Question: > I want to find the coordinate of a point (say P) which is away from a known distance (say d).
the case is: I want the point that lie on a line (3d) which is perpendicular to the another given
line segment (3d) and passing through the one end of that given line segment (say A).
So, I know 2 end points (also vector along the line) of the given line segment and distance d and vector of the perpendicular line. Also point C where the perpendicular line pass through is also
known.
I am having 'vector3' class and line3 class.
the method to tackle this problem is difficult to figure out, so please help me in this regard by showing the way.
Yes, as there are 2 points on that line in opposit direction, I am looking for the point (P), which is closer to point C (not the Q).
thank you in advance

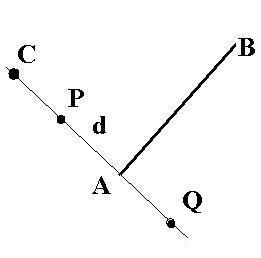
Answer: Find direction vector then multiply it by 'd' then add to start point:
'''
Vector A, C;
float d = 100;
Vector dir = C - A;
dir.normalize();
dir *= d;
Vector P = A + dir;
'''